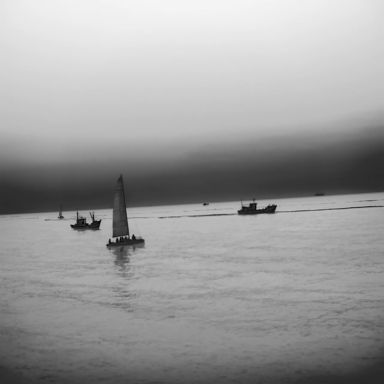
There are five objects shown in the infrared image, including three bulk_carriers, and two sailboats.